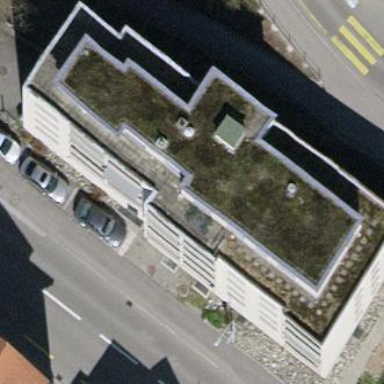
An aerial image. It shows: Apartment building with flat roof.